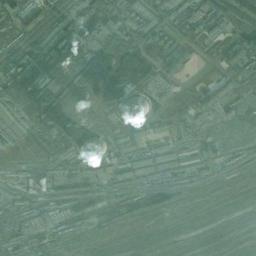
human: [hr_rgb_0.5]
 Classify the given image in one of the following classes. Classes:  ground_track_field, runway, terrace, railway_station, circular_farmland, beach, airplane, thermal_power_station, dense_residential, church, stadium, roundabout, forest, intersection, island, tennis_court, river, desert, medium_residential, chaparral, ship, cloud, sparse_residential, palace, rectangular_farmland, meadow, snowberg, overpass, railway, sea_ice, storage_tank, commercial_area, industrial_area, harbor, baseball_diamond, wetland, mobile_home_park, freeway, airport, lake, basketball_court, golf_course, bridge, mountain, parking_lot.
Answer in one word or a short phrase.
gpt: thermal_power_station